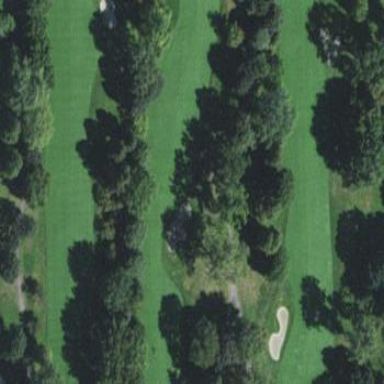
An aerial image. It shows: Well-maintained grassy area designated as golf fairway. It is part of golf sport facility.